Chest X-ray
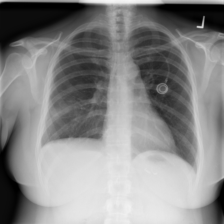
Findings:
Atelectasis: negative
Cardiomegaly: negative
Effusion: negative
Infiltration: negative
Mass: negative
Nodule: negative
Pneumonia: negative
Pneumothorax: negative
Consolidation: negative
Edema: negative
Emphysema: negative
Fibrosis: negative
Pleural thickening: negative
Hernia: negative